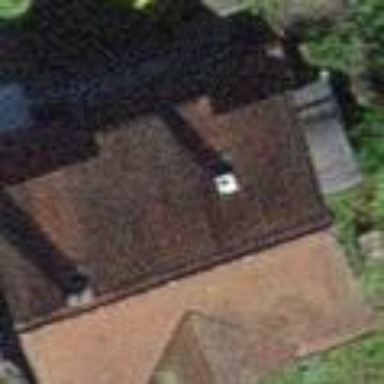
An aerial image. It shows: Building with tile roof.